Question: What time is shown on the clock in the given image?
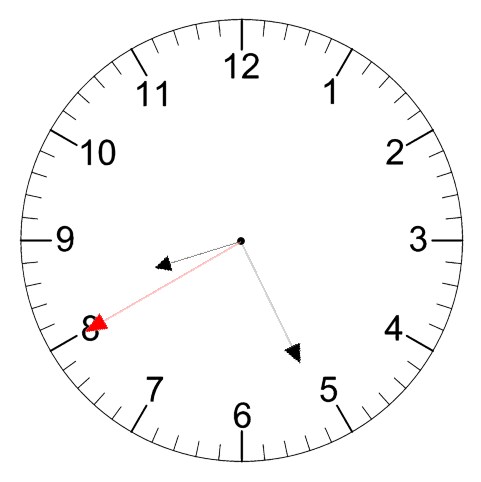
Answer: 08:25:40